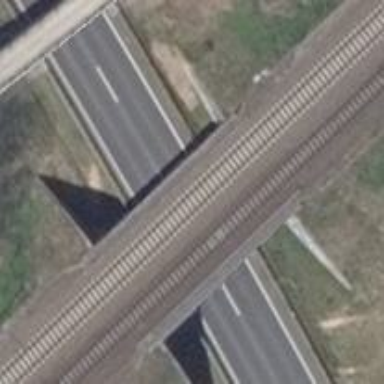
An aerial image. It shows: Bridge over electrified railway with contact line.